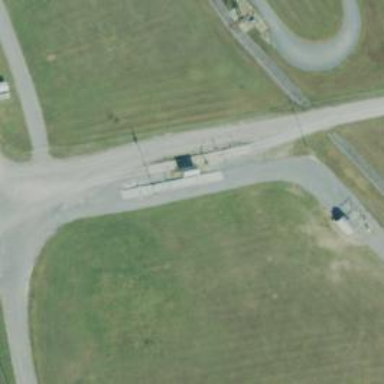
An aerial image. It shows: Weighbridge facility.